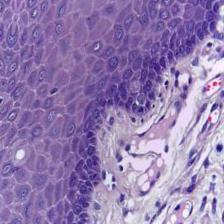
Diagnosis: Normal